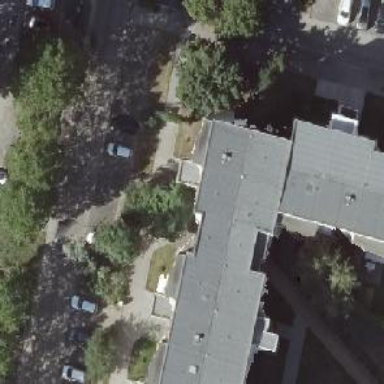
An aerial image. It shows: Footway tunnel passing through building.